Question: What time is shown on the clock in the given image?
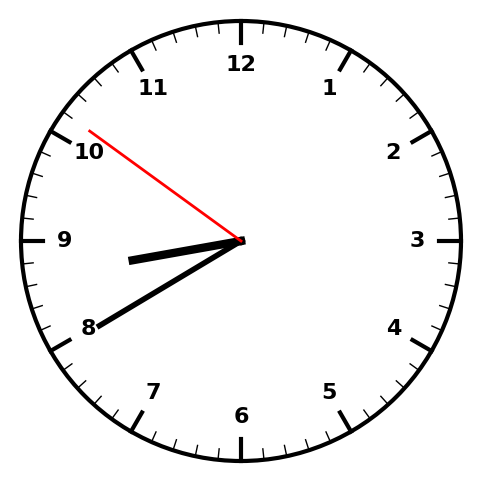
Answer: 08:39:51